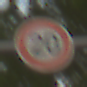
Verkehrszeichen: Geschwindigkeit20
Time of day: SunriseSunset
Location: Outdoor (RoadRail)
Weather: Clear
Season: NotSpecified
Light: Natural